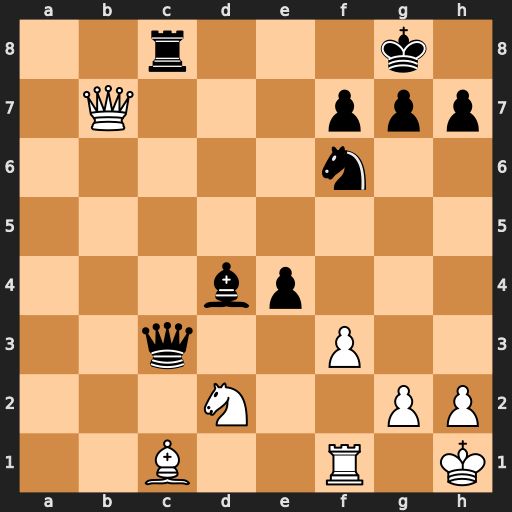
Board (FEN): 2r3k1/1Q3ppp/5n2/8/3bp3/2q2P2/3N2PP/2B2R1K
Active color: w
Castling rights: -
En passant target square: -
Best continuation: Bb2 Qc7 Qxc7